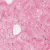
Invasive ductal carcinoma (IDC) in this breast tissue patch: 0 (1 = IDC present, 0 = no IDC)